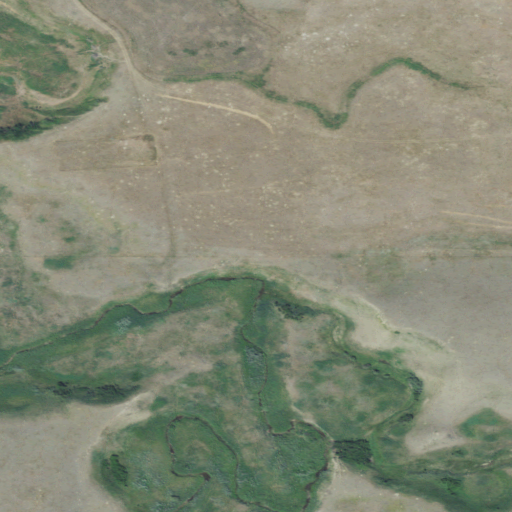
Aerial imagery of valley in Montana named Simmons Coulee containing grassland, shrub, and woody wetlands